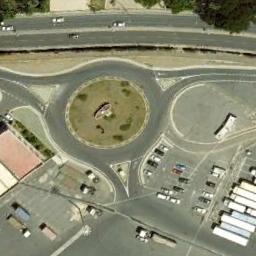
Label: roundabout